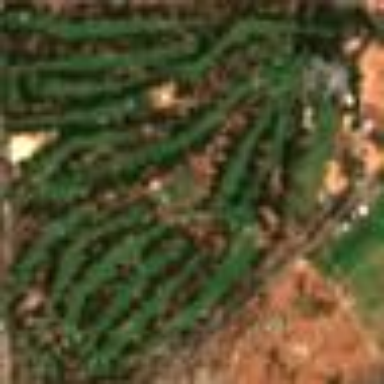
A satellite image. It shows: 18-hole golf course surrounded by leisure land. It is popular spot for the sport of golf.